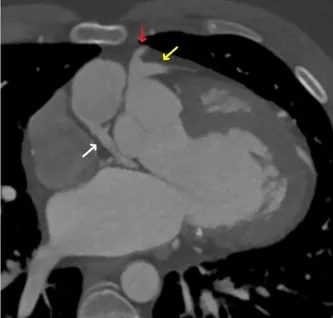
CT demonstrating anomalous left circumflex artery as well as the right coronary artery ( top arrow) and left anterior descending (right arrow) arising from the right coronary cusp (right). Source: Mater Private Network.
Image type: radiology (ct)